Field crop: maize
Growth stage: 2
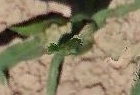
Species: maize